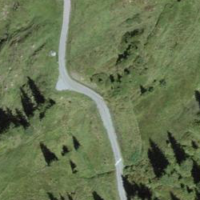
EUNIS habitat code: 23
Species observed at this site:
Dactylorhiza maculata